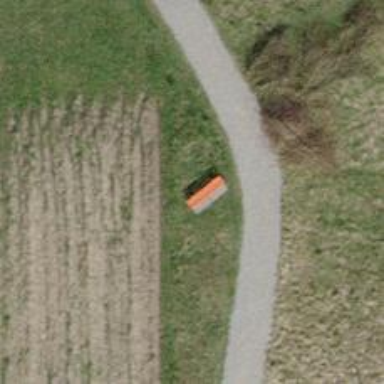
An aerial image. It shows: Red bench.